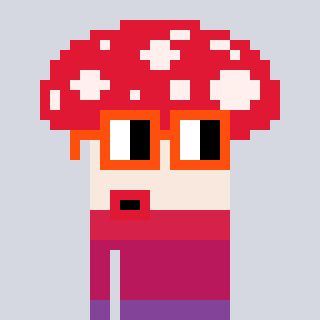
a pixel art character with square orange glasses, a mushroom-shaped head and a bluegrey-colored body on a cool background